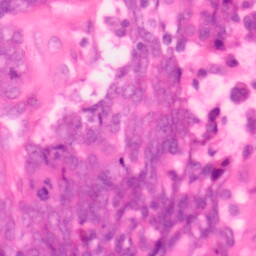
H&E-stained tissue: Colon